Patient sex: M
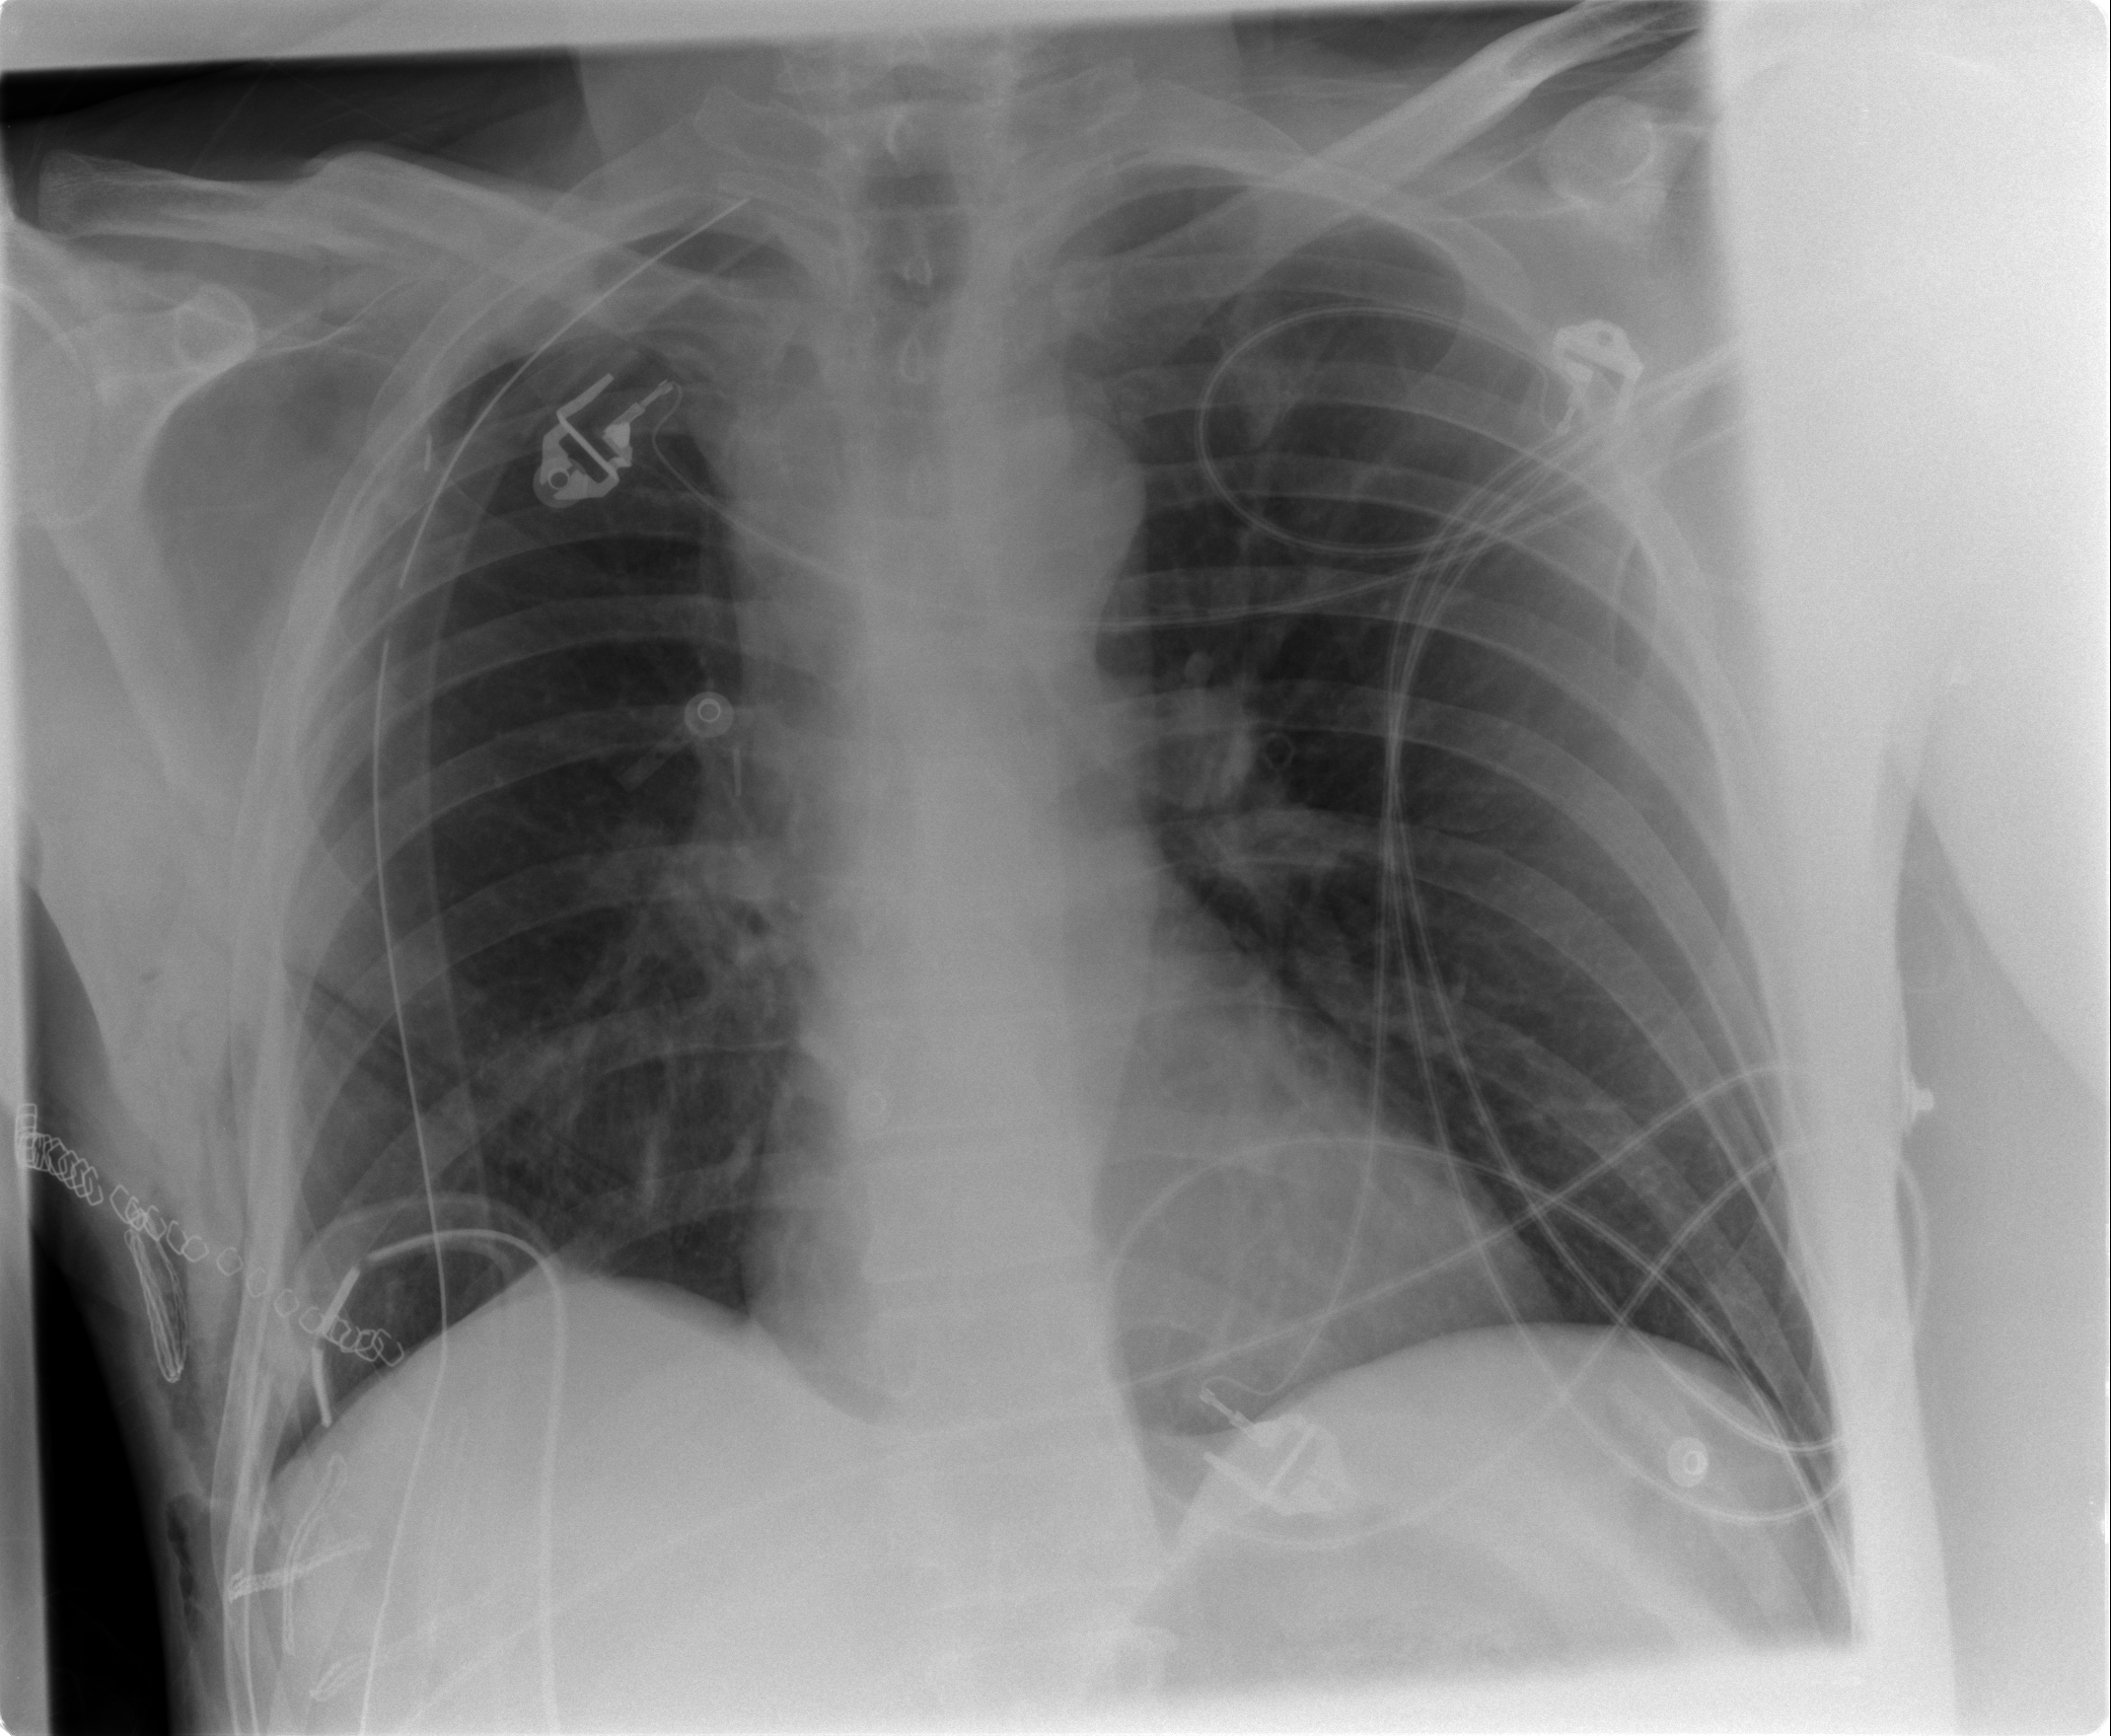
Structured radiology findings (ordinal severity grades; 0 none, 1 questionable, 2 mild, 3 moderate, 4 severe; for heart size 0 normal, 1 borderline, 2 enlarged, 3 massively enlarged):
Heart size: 0
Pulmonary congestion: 0
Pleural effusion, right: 0
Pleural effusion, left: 0
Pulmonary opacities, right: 0
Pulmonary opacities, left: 0
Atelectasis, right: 2
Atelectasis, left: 0